Question: I am new to angular. i developed app like

I successfully developed next and previous button functionality. Now I want to write submit button.my idea is when submit button pressed the response will be captured and validate finally after all questions answered.and also if i press submit button corresponding pagination tab color changes to green like if I attended 1 and 2 means the first two tab color changes to green. how can I implement this. Any ideas?
my quizcontroller.js
'''
angular.module('app').controller('Quizcontroller',function($scope,updateservice){
$scope.$watch(function($scope){
$scope.count=updateservice.getupdate();
});
$scope.questions=[
{
id:1,
question:'When a gas is turned into a liquid, the process is called',
options: [
{option:'condensation'},
{option:'evaporation'},
{option:'deposition'},
{option:'sublimation'}
]
},
{
id:2,
question:'Which of the following parts of the sun is easily visible only during a total solar eclipse? ',
options: [
{option:'core'},
{option:'photosphere'},
{option:'sunspots'},
{option:'corona'}
]
},
{
id:3,
question:'The accumulation of stress along the boundaries of lithospheric plates results in which of the following? ',
options: [
{option:'Earthquakes'},
{option:'Magnetic reversals'},
{option:'Hurricanses'},
{option:'Increased deposition of deep-sea sediments'}
]
},
{
id:4,
question:'Pollination by birds is called ',
options: [
{option:'autogamy'},
{option:'ornithophily'},
{option:'entomophily'},
{option:'anemophily'}
]
}
];
updateservice.settotal($scope.questions.length)
$scope.next=function($scope){
var val=updateservice.getupdate();
updateservice.setupdate(val<updateservice.gettotal()-1?++val:0);
},
$scope.prev=function($scope){
var val=updateservice.getupdate();
updateservice.setupdate(val>0?--val:updateservice.gettotal()-1);
}
})
'''
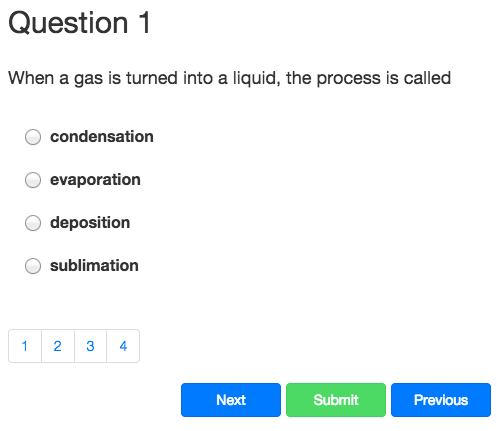
Answer: Add a 'flag' to your scope, that says if it should change color:
'''
$scope.flag = false;
$scope.clickedButton = function() {
// some conditions
if(itIsTrue) {
$scope.flag = true;
}
}
'''
html:
'''
<button ng-click="clickedButton()">Click me!</button>
<button ng-class="{ green: flag }">MyButton</button>
'''
css:
'''
.green {
background-color: green;
}
'''